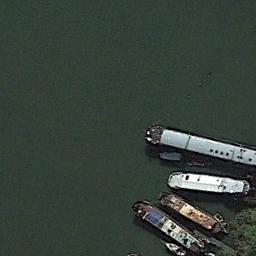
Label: ship